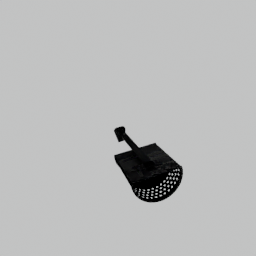
Label: tools